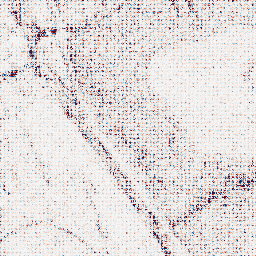
Category: wavelet
Decomposition family: wavelet_dwt
Decomposition parameters: wavelet: db8
level: 1
Upsampling method: sinc_blackman
Upsampling parameters: scale: 4
kernel_size: 4
Upsampling scale: 4